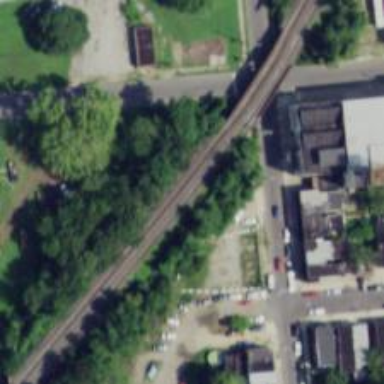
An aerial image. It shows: Railway line running on embankment.